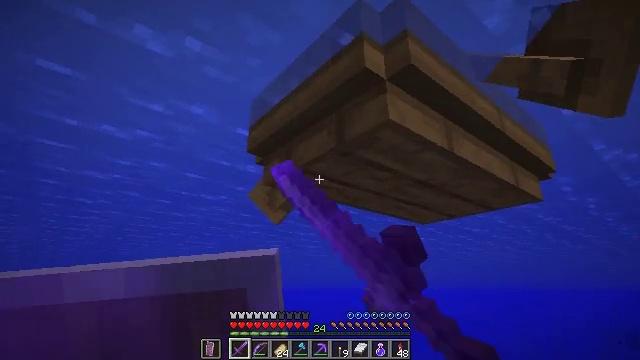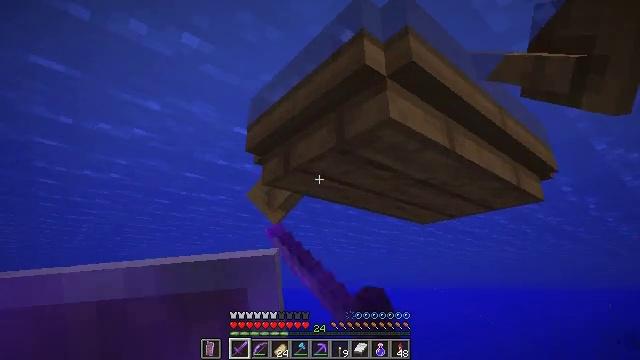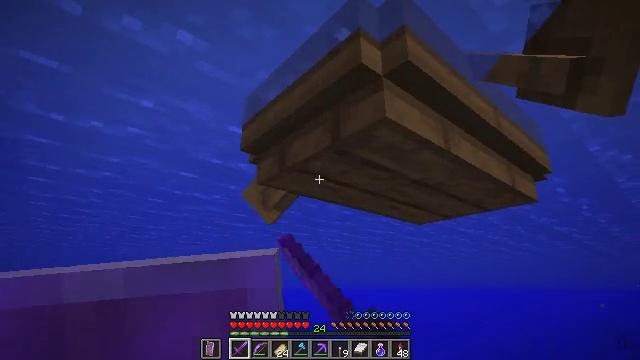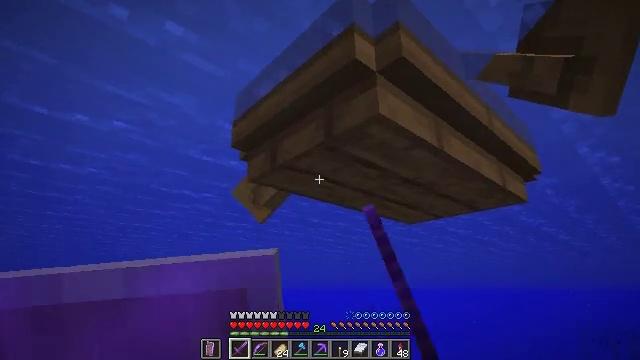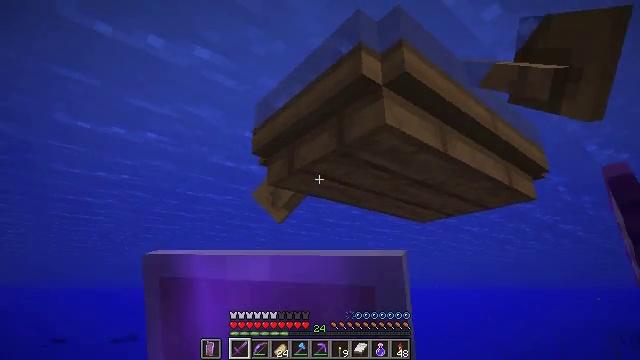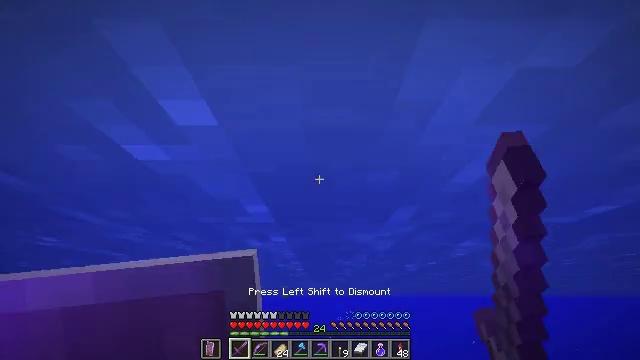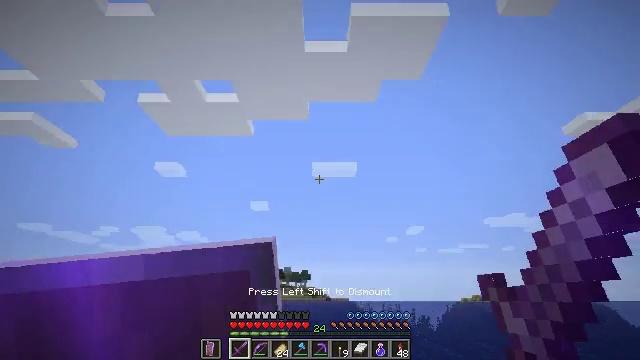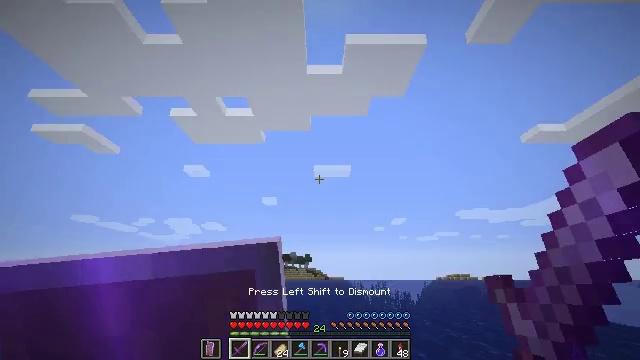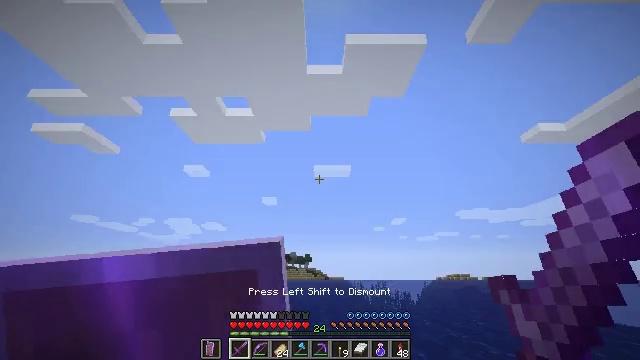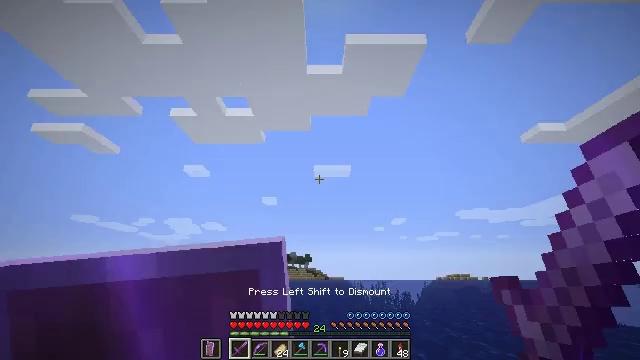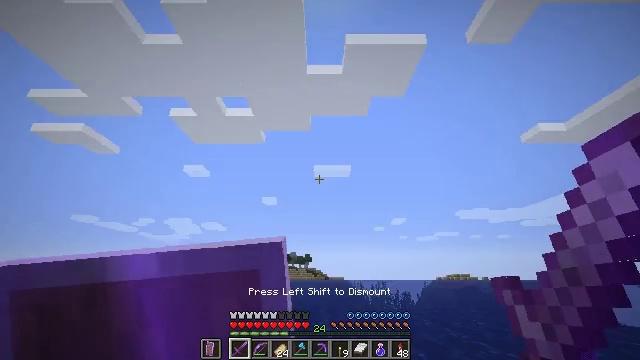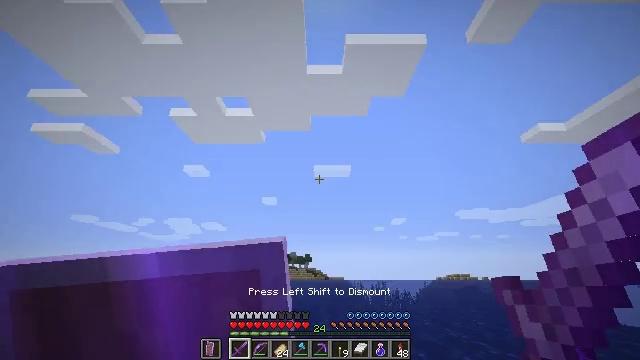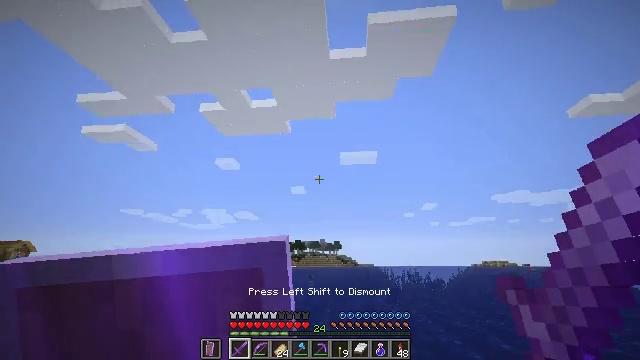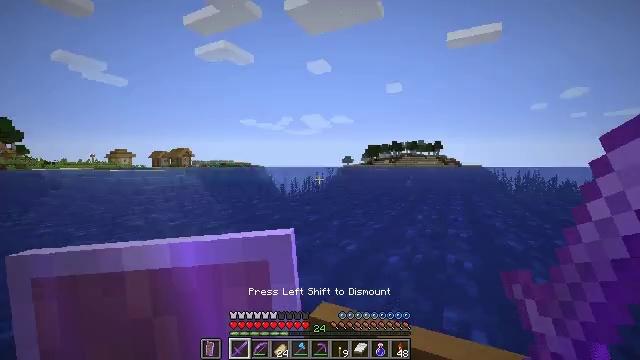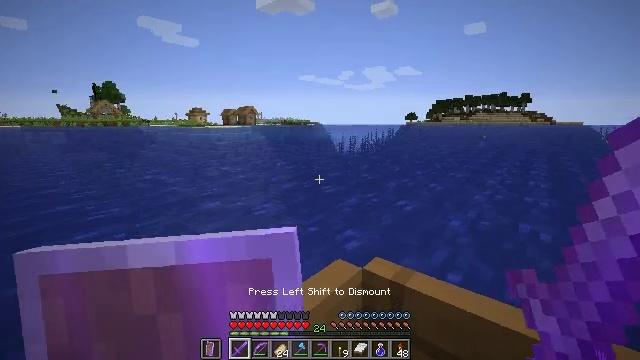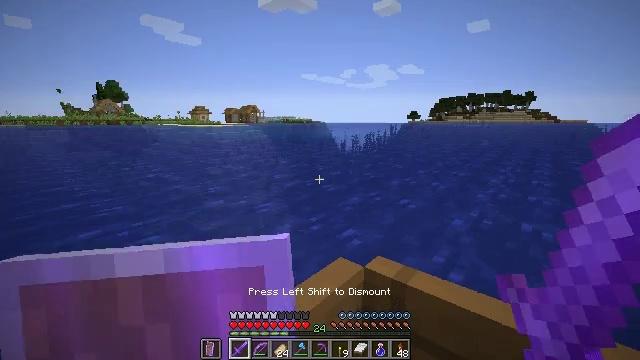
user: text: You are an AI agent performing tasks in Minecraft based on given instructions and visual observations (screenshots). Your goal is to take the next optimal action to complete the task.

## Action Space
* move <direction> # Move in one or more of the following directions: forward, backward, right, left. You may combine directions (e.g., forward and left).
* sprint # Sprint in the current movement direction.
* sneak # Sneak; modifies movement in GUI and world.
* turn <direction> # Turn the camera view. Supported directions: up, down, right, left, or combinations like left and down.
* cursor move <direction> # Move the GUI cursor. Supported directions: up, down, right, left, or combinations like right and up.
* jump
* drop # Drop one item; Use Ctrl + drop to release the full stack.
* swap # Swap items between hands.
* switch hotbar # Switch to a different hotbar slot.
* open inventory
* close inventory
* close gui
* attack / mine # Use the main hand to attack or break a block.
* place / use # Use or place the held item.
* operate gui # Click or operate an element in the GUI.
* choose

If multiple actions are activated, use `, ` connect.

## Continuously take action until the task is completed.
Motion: motion action
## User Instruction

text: Remove stone brick stairs from the inventory.
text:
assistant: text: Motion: use / place
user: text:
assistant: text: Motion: no_op
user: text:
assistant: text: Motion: turn right
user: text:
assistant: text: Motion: no_op
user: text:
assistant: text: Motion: no_op
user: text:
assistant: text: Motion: no_op
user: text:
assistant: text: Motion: no_op
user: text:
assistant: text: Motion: no_op
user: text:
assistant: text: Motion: no_op
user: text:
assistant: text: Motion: no_op
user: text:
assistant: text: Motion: no_op
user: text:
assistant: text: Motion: turn left and down
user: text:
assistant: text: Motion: turn left and down
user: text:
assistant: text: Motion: turn left and down
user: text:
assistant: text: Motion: no_op
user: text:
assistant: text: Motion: move forward
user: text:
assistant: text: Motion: move forward
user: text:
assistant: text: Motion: move forward
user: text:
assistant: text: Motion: move forward
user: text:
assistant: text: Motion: move forward
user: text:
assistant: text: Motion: move forward
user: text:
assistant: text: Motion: move forward
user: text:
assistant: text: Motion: move forward
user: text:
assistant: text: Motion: move forward
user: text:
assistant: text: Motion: move forward
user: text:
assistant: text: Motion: move forward
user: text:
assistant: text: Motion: move forward and move left
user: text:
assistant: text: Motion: move forward and move left
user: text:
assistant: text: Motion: move forward and move left
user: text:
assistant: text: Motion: move forward and move left